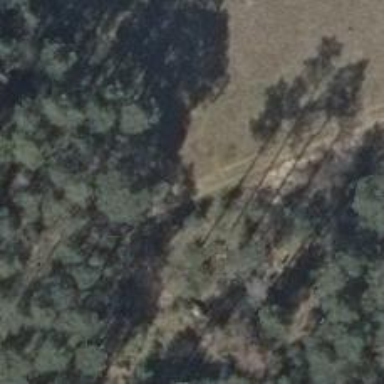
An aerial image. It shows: Grass track with grade5 track type.